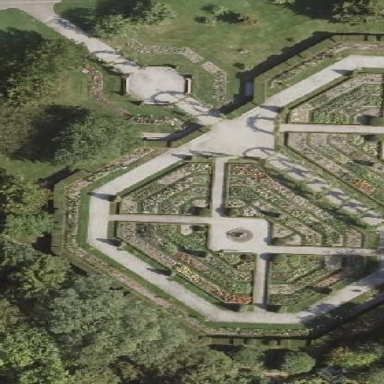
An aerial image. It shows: Flowerbed.